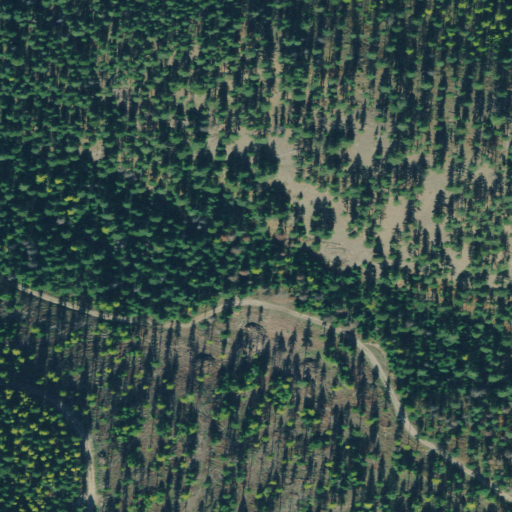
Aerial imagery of gap in Montana named Burr Saddle containing only evergreen forest